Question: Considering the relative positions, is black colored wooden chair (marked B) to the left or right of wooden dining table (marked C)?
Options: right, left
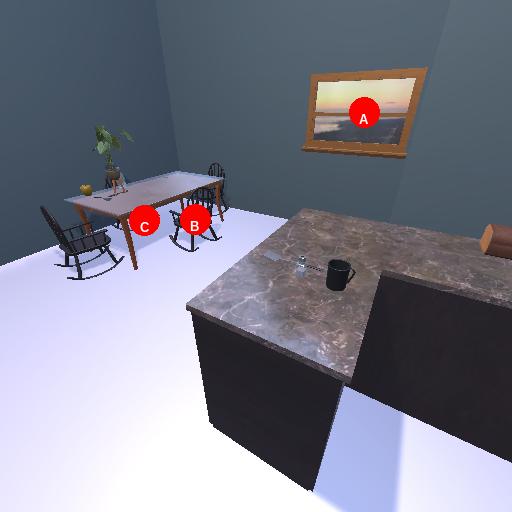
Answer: right